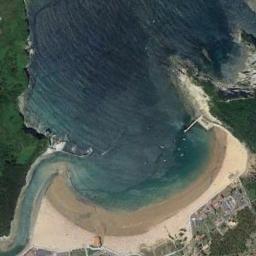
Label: beach